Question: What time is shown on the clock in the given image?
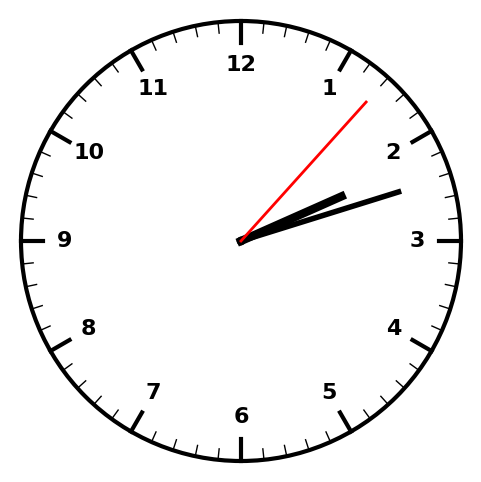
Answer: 02:12:07